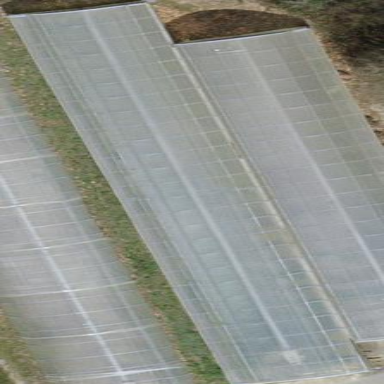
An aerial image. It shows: Greenhouse.